Question: After deploying my page on AppHarbor I just see this:

This is my web.config
'''
<?xml version="1.0" encoding="utf-8"?>
<!--
Weitere Informationen zum Konfigurieren der ASP.NET-Anwendung finden Sie unter
&quotehttp://go.microsoft.com/fwlink/?LinkId=169433.
-->
<configuration>
<configSections>
<!-- For more information on Entity Framework configuration, visit http://go.microsoft.com/fwlink/?LinkID=237468 -->
<section name="entityFramework" type="System.Data.Entity.Internal.ConfigFile.EntityFrameworkSection, EntityFramework, Version=5.0.0.0, Culture=neutral, PublicKeyToken=b77a5c561934e089" requirePermission="false" />
<sectionGroup name="dotNetOpenAuth" type="DotNetOpenAuth.Configuration.DotNetOpenAuthSection, DotNetOpenAuth.Core">
<section name="messaging" type="DotNetOpenAuth.Configuration.MessagingElement, DotNetOpenAuth.Core" requirePermission="false" allowLocation="true" />
<section name="reporting" type="DotNetOpenAuth.Configuration.ReportingElement, DotNetOpenAuth.Core" requirePermission="false" allowLocation="true" />
<section name="openid" type="DotNetOpenAuth.Configuration.OpenIdElement, DotNetOpenAuth.OpenId" requirePermission="false" allowLocation="true" />
<section name="oauth" type="DotNetOpenAuth.Configuration.OAuthElement, DotNetOpenAuth.OAuth" requirePermission="false" allowLocation="true" />
</sectionGroup>
</configSections>
<system.diagnostics>
<trace>
<listeners>
<add type="Microsoft.WindowsAzure.Diagnostics.DiagnosticMonitorTraceListener, Microsoft.WindowsAzure.Diagnostics, Version=2.2.0.0, Culture=neutral, PublicKeyToken=31bf3856ad364e35" name="AzureDiagnostics">
<filter type="" />
</add>
</listeners>
</trace>
</system.diagnostics>
<connectionStrings>
<add connectionString="myconnectionstring" name="DefaultConnection" providerName="System.Data.SqlClient" />
<add connectionString="myconnectionstring" name="WebsiteModel" providerName="System.Data.EntityClient" />
</connectionStrings>
<appSettings>
<add key="webpages:Version" value="2.0.0.0" />
<add key="webpages:Enabled" value="false" />
<add key="PreserveLoginUrl" value="true" />
<add key="ClientValidationEnabled" value="true" />
<add key="UnobtrusiveJavaScriptEnabled" value="true" />
</appSettings>
<system.web>
<customErrors mode="Off"></customErrors>
<compilation debug="true" targetFramework="4.5">
<assemblies>
<add assembly="System.Data.Entity, Version=4.0.0.0, Culture=neutral, PublicKeyToken=b77a5c561934e089" />
</assemblies>
</compilation>
<globalization enableClientBasedCulture="true" uiCulture="auto" culture="auto" />
<httpRuntime targetFramework="4.5" />
<authentication mode="Forms">
<forms loginUrl="~/Account/Login" timeout="2880" />
</authentication>
<pages>
<namespaces>
<add namespace="System.Web.Helpers" />
<add namespace="System.Web.Mvc" />
<add namespace="System.Web.Mvc.Ajax" />
<add namespace="System.Web.Mvc.Html" />
<add namespace="System.Web.Optimization" />
<add namespace="System.Web.Routing" />
<add namespace="System.Web.WebPages" />
</namespaces>
</pages>
</system.web>
<system.webServer>
<validation validateIntegratedModeConfiguration="false" />
<handlers>
<remove name="ExtensionlessUrlHandler-ISAPI-4.0_32bit" />
<remove name="ExtensionlessUrlHandler-ISAPI-4.0_64bit" />
<remove name="ExtensionlessUrlHandler-Integrated-4.0" />
<remove name="OPTIONSVerbHandler" />
<remove name="HEADVerbHandler" />
<add name="ExtensionlessUrlHandler-ISAPI-4.0_32bit" path="*." verb="GET,HEAD,POST,DEBUG,PUT,DELETE,PATCH,OPTIONS" modules="IsapiModule" scriptProcessor="%windir%\Microsoft.NET\Framework4.0.30319spnet_isapi.dll" preCondition="classicMode,runtimeVersionv4.0,bitness32" responseBufferLimit="0" />
<add name="ExtensionlessUrlHandler-ISAPI-4.0_64bit" path="*." verb="GET,HEAD,POST,DEBUG,PUT,DELETE,PATCH,OPTIONS" modules="IsapiModule" scriptProcessor="%windir%\Microsoft.NET\Framework644.0.30319spnet_isapi.dll" preCondition="classicMode,runtimeVersionv4.0,bitness64" responseBufferLimit="0" />
<add name="ExtensionlessUrlHandler-Integrated-4.0" path="*." verb="GET,HEAD,POST,DEBUG,PUT,DELETE,PATCH,OPTIONS" type="System.Web.Handlers.TransferRequestHandler" preCondition="integratedMode,runtimeVersionv4.0" />
</handlers>
<modules>
<add name="BasicAuthHttpModule" type="Coding.Lizards.Gekkota.Web.Filters.BasicAuthHttpModule" />
</modules>
<directoryBrowse enabled="false" />
<httpRedirect enabled="false" />
<staticContent>
<remove fileExtension=".woff" />
<mimeMap fileExtension=".woff" mimeType="application/x-font-woff" />
<remove fileExtension=".ttf" />
<mimeMap fileExtension=".ttf" mimeType="application/octet-stream" />
<remove fileExtension=".svg" />
<mimeMap fileExtension=".svg" mimeType="image/svg+xml" />
</staticContent>
<!--<httpProtocol>
<customHeaders>
<add name="Access-Control-Allow-Origin" value="*" />
<add name="Access-Control-Allow-Methods" value="GET, PUT, POST, DELETE, HEAD, OPTIONS" />
<add name="Access-Control-Allow-Headers" value="Origin, X-Requested-With, Content-Type, Accept" />
</customHeaders>
</httpProtocol>-->
</system.webServer>
<runtime>
<assemblyBinding xmlns="urn:schemas-microsoft-com:asm.v1">
<dependentAssembly>
<assemblyIdentity name="DotNetOpenAuth.Core" publicKeyToken="2780ccd10d57b246" />
<bindingRedirect oldVersion="0.0.0.0-4.3.0.0" newVersion="4.3.0.0" />
</dependentAssembly>
<dependentAssembly>
<assemblyIdentity name="DotNetOpenAuth.AspNet" publicKeyToken="2780ccd10d57b246" />
<bindingRedirect oldVersion="0.0.0.0-4.3.0.0" newVersion="4.3.0.0" />
</dependentAssembly>
<dependentAssembly>
<assemblyIdentity name="System.Web.Helpers" publicKeyToken="31bf3856ad364e35" />
<bindingRedirect oldVersion="1.0.0.0-2.0.0.0" newVersion="2.0.0.0" />
</dependentAssembly>
<dependentAssembly>
<assemblyIdentity name="System.Web.Mvc" publicKeyToken="31bf3856ad364e35" />
<bindingRedirect oldVersion="0.0.0.0-4.0.0.0" newVersion="4.0.0.0" />
</dependentAssembly>
<dependentAssembly>
<assemblyIdentity name="System.Web.WebPages" publicKeyToken="31bf3856ad364e35" />
<bindingRedirect oldVersion="1.0.0.0-2.0.0.0" newVersion="2.0.0.0" />
</dependentAssembly>
<dependentAssembly>
<assemblyIdentity name="WebGrease" publicKeyToken="31bf3856ad364e35" />
<bindingRedirect oldVersion="0.0.0.0-1.5.2.14234" newVersion="1.5.2.14234" />
</dependentAssembly>
<dependentAssembly>
<assemblyIdentity name="Microsoft.Data.OData" publicKeyToken="31bf3856ad364e35" culture="neutral" />
<bindingRedirect oldVersion="0.0.0.0-5.6.0.0" newVersion="5.6.0.0" />
</dependentAssembly>
<dependentAssembly>
<assemblyIdentity name="Microsoft.Data.Edm" publicKeyToken="31bf3856ad364e35" culture="neutral" />
<bindingRedirect oldVersion="0.0.0.0-5.6.0.0" newVersion="5.6.0.0" />
</dependentAssembly>
<dependentAssembly>
<assemblyIdentity name="System.Spatial" publicKeyToken="31bf3856ad364e35" culture="neutral" />
<bindingRedirect oldVersion="0.0.0.0-5.6.0.0" newVersion="5.6.0.0" />
</dependentAssembly>
<dependentAssembly>
<assemblyIdentity name="log4net" publicKeyToken="669e0ddf0bb1aa2a" culture="neutral" />
<bindingRedirect oldVersion="0.0.0.0-1.2.13.0" newVersion="1.2.13.0" />
</dependentAssembly>
</assemblyBinding>
<!-- This prevents the Windows Event Log from frequently logging that HMAC1 is being used (when the other party needs it). -->
<legacyHMACWarning enabled="0" />
<!-- When targeting ASP.NET MVC 3, this assemblyBinding makes MVC 1 and 2 references relink
to MVC 3 so libraries such as DotNetOpenAuth that compile against MVC 1 will work with it.
<assemblyBinding xmlns="urn:schemas-microsoft-com:asm.v1">
<dependentAssembly>
<assemblyIdentity name="System.Web.Mvc" publicKeyToken="31bf3856ad364e35" />
<bindingRedirect oldVersion="1.0.0.0-3.0.0.0" newVersion="3.0.0.0" />
</dependentAssembly>
</assemblyBinding>
-->
</runtime>
<entityFramework>
<defaultConnectionFactory type="System.Data.Entity.Infrastructure.LocalDbConnectionFactory, EntityFramework">
<parameters>
<parameter value="v11.0" />
</parameters>
</defaultConnectionFactory>
</entityFramework>
<system.net>
<defaultProxy enabled="true" />
<settings>
<!-- This setting causes .NET to check certificate revocation lists (CRL)
before trusting HTTPS certificates. But this setting tends to not
be allowed in shared hosting environments. -->
<!--<servicePointManager checkCertificateRevocationList="true" />-->
</settings>
</system.net>
<dotNetOpenAuth>
<messaging>
<untrustedWebRequest>
<whitelistHosts>
<!-- Uncomment to enable communication with localhost (should generally not activate in production!) -->
<!--<add name="localhost" />-->
</whitelistHosts>
</untrustedWebRequest>
</messaging>
<!-- Allow DotNetOpenAuth to publish usage statistics to library authors to improve the library. -->
<reporting enabled="true" />
<!-- This is an optional configuration section where aspects of dotnetopenauth can be customized. -->
<!-- For a complete set of configuration options see http://www.dotnetopenauth.net/developers/code-snippets/configuration-options/ -->
<openid>
<relyingParty>
<security requireSsl="false">
<!-- Uncomment the trustedProviders tag if your relying party should only accept positive assertions from a closed set of OpenID Providers. -->
<!--<trustedProviders rejectAssertionsFromUntrustedProviders="true">
<add endpoint="https://www.google.com/accounts/o8/ud" />
</trustedProviders>-->
</security>
<behaviors>
<!-- The following OPTIONAL behavior allows RPs to use SREG only, but be compatible
with OPs that use Attribute Exchange (in various formats). -->
<add type="DotNetOpenAuth.OpenId.RelyingParty.Behaviors.AXFetchAsSregTransform, DotNetOpenAuth.OpenId.RelyingParty" />
</behaviors>
</relyingParty>
</openid>
</dotNetOpenAuth>
<uri>
<!-- The uri section is necessary to turn on .NET 3.5 support for IDN (international domain names),
which is necessary for OpenID urls with unicode characters in the domain/host name.
It is also required to put the Uri class into RFC 3986 escaping mode, which OpenID and OAuth require. -->
<idn enabled="All" />
<iriParsing enabled="true" />
</uri>
</configuration>
'''
On azure it just works fine. Why does it not work?
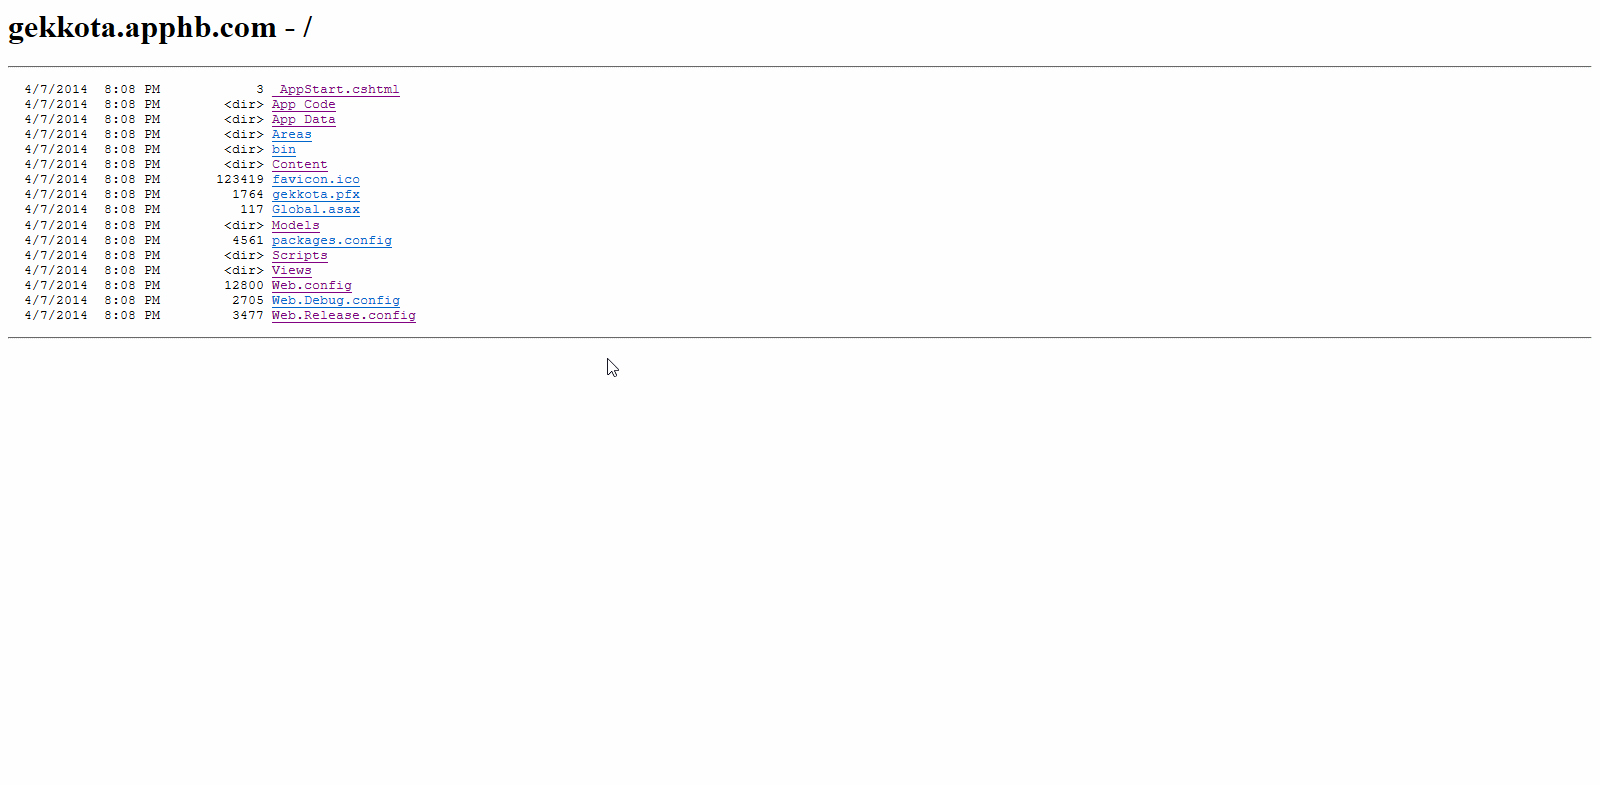
Answer: I could make it work, I think the problem was, that I had '#if !DEBUG' sections in my Global.asax.cs